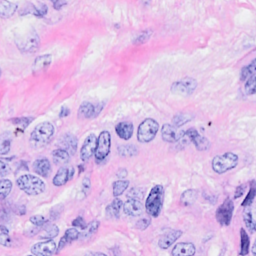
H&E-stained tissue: Breast